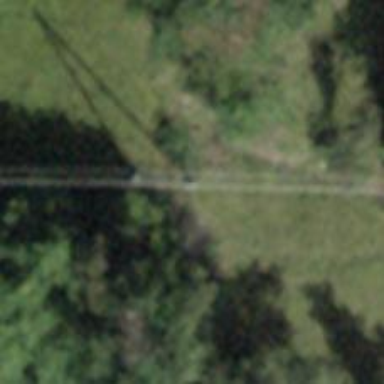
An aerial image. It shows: Power pole.